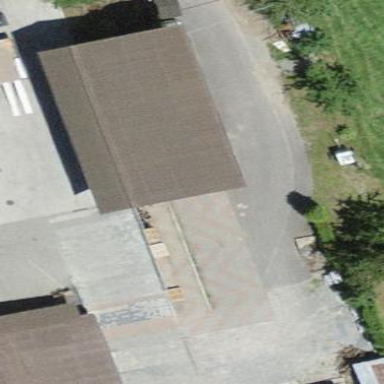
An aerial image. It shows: Shed.